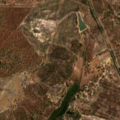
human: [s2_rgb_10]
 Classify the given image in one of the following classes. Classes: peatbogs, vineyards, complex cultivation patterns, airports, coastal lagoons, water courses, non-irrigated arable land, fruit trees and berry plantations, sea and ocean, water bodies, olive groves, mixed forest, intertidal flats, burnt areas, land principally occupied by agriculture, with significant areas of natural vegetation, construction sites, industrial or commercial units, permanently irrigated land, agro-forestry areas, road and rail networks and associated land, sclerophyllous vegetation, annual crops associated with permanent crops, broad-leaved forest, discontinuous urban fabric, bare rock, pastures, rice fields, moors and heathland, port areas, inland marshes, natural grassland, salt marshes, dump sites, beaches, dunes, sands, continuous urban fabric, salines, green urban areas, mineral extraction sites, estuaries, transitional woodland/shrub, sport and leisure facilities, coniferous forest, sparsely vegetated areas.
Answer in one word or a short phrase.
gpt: complex cultivation patterns, agro-forestry areas, broad-leaved forest, transitional woodland/shrub